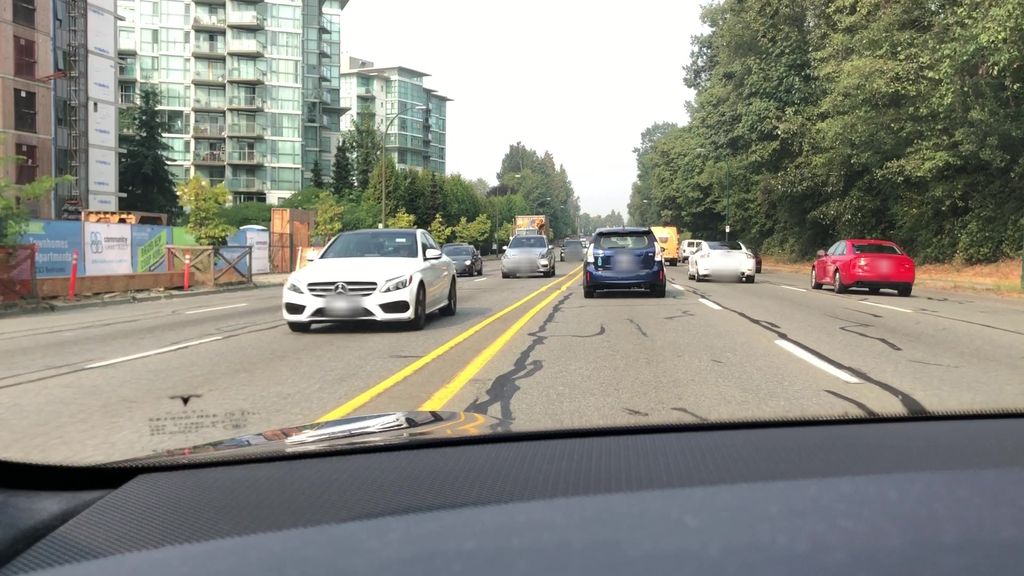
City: vancouver